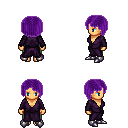
a pixel art fantasy rpg character, female body template, human, tanned skin, purple robe, teal pants, purple pageboy hairstyle, metal boots, four views (front, back, left, right), 2x2 character sprite sheet, small pixel art, hard edges, no anti-aliasing